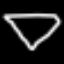
Label: diamond